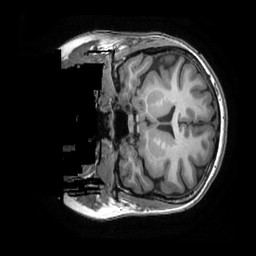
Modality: T1w
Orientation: coronal
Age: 23
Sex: female
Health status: healthy
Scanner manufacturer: ge